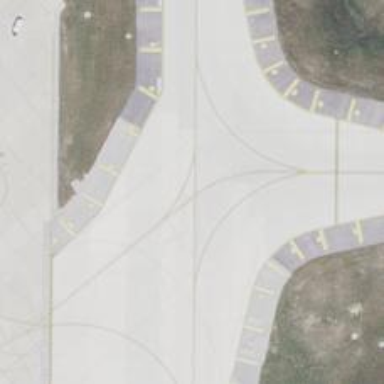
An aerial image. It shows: Image of taxiway at airport.